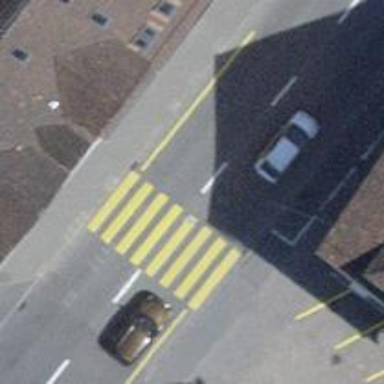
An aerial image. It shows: Uncontrolled zebra crossing with pedestrian island.